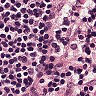
Metastatic tissue present: no